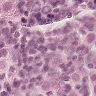
Metastatic tissue present: yes